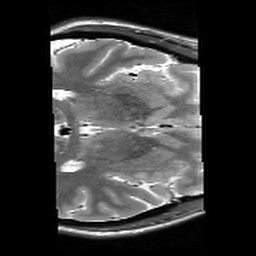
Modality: T2w
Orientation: axial
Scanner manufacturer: siemens
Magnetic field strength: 3 T
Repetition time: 9.86 s
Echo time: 0.05 s